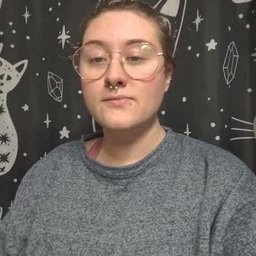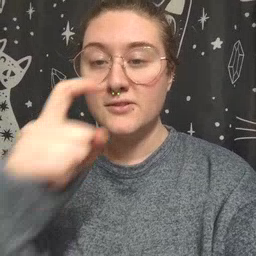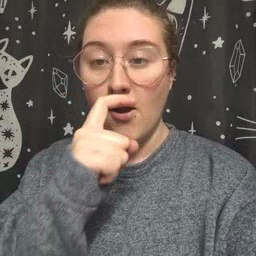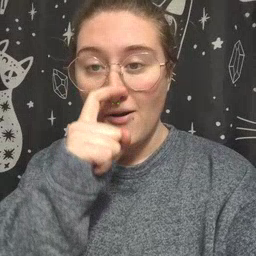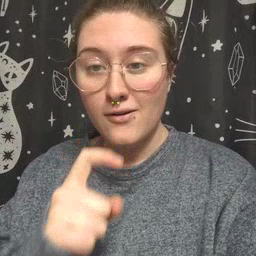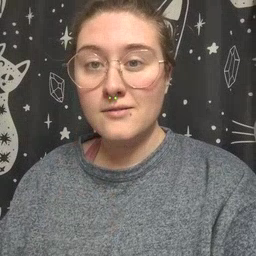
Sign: doll